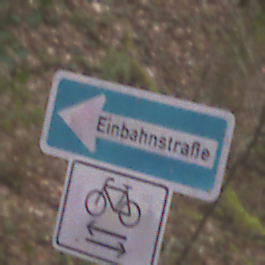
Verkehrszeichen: EinbahnstrasseLinksweisend
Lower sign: RichtungsangabeDurchPfeile9
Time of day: Midday
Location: Outdoor (Nature)
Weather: Overcast
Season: Autumn
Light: Natural